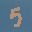
Label: 5